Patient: sex F, age 59
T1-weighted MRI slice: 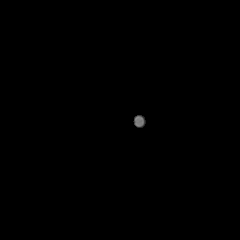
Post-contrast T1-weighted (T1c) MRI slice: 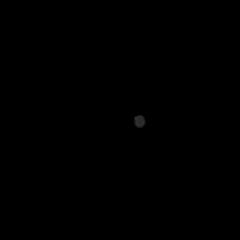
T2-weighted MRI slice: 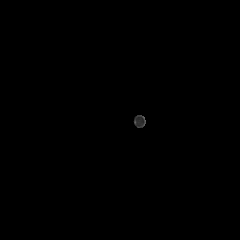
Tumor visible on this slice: no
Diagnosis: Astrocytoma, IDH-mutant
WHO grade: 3